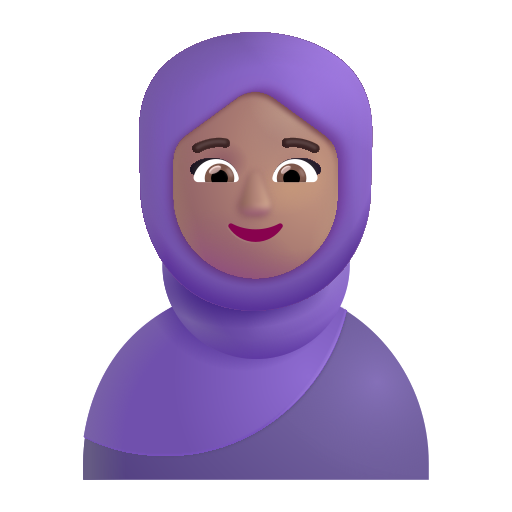
woman with headscarf color